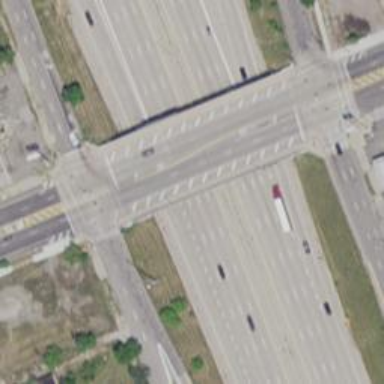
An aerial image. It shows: Primary highway crossing over bridge.